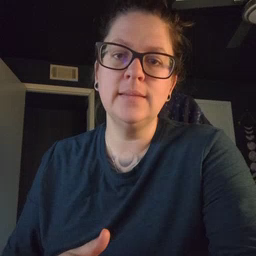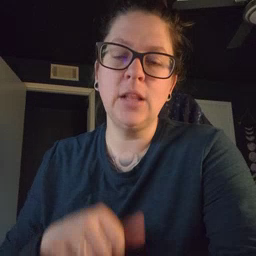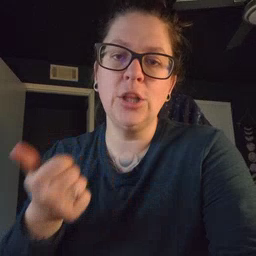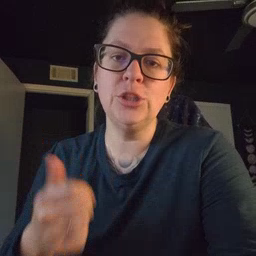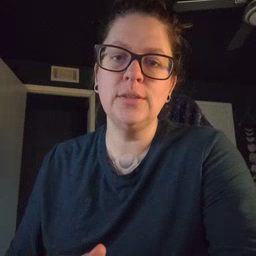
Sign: another